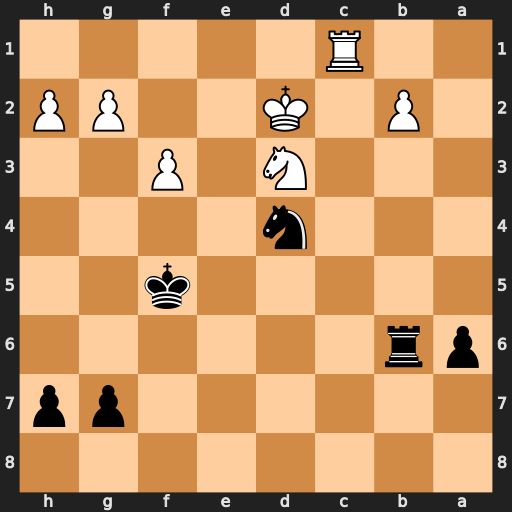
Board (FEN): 8/6pp/pr6/5k2/3n4/3N1P2/1P1K2PP/2R5
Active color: b
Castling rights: -
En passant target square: -
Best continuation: Nb3+ Kc3 Nxc1